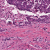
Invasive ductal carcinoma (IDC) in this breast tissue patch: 0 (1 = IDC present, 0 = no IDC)